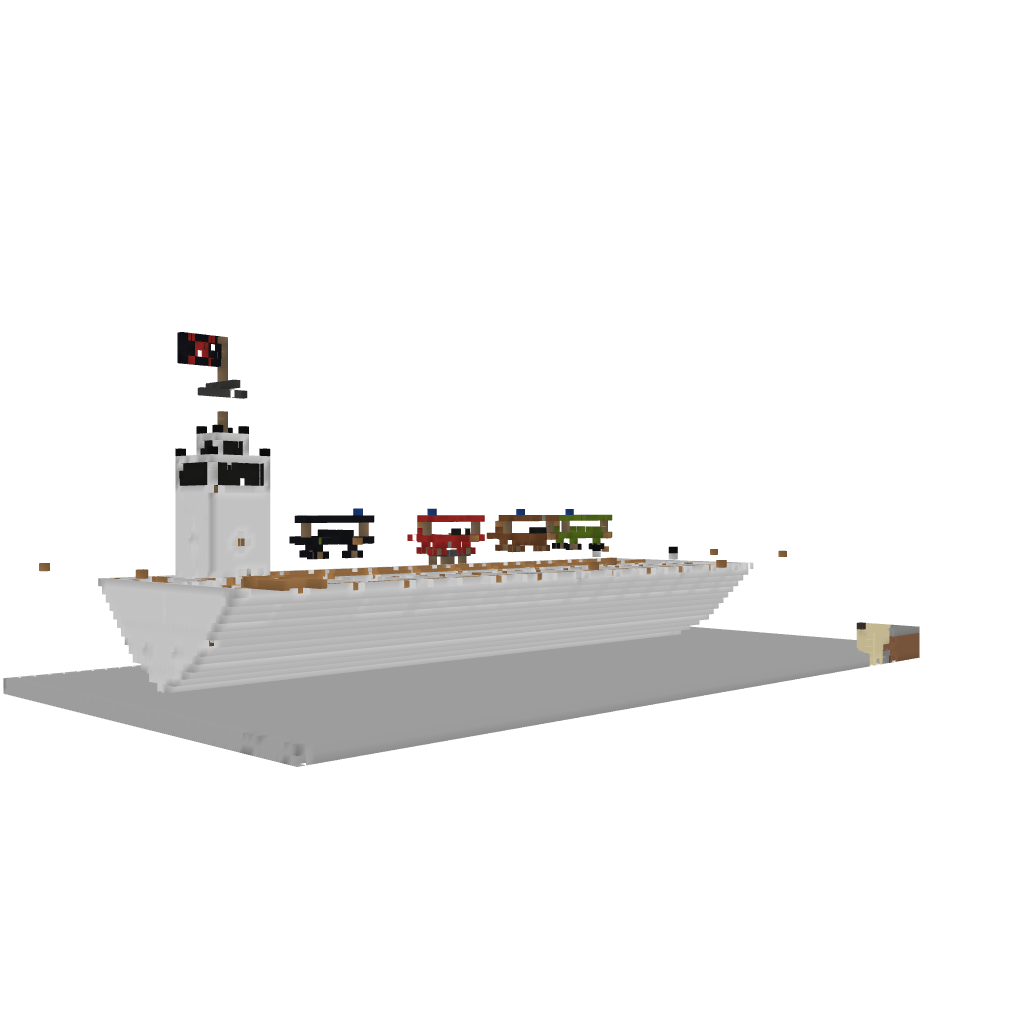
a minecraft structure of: Carrier